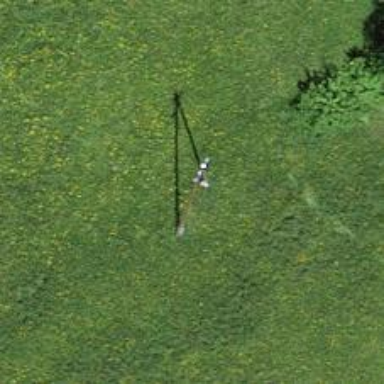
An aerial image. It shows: Power pole.